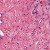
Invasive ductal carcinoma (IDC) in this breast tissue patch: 0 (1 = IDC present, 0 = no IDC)